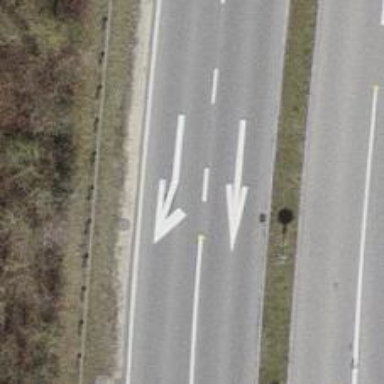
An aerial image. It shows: Motorway link.